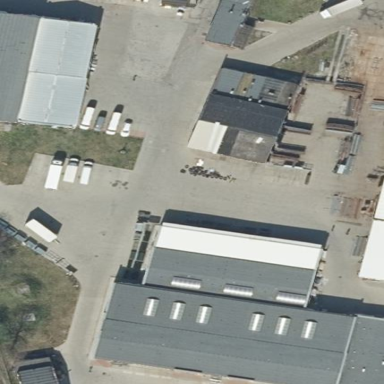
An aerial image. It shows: Industrial area.